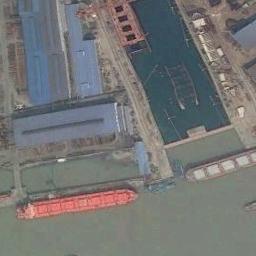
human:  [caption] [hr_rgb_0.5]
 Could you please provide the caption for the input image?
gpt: Three orange-red bulk carriers dock at the dock .

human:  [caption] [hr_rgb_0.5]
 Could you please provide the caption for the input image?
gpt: The two ships of different colors are docked at the dock and some workshops are on the bank .

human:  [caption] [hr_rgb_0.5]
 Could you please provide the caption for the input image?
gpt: Many buildings are beside the ships .

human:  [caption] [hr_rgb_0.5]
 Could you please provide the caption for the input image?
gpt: There are two ships in the green water on the shore .

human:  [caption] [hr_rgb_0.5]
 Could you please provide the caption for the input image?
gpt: The red ship is at the harbor with some buildings .